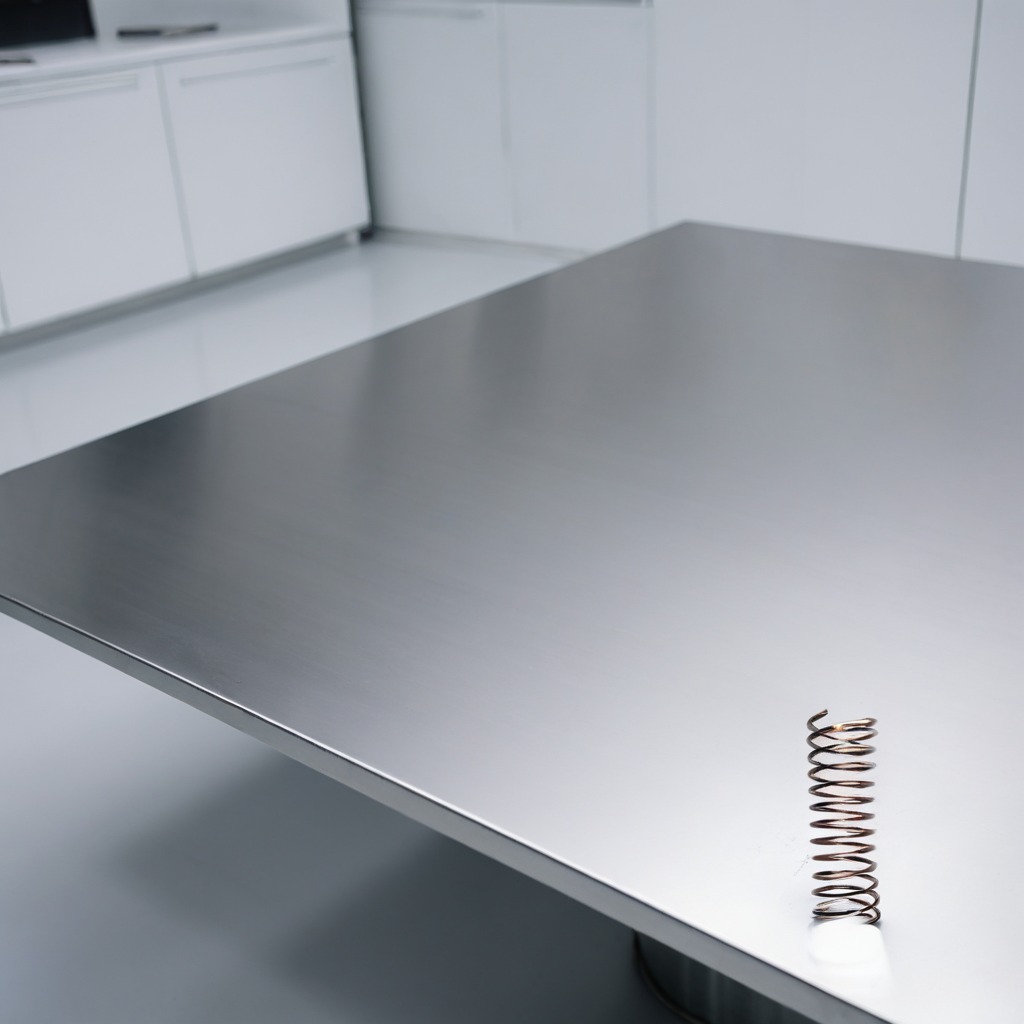
A coiled metal spring is lying on a stainless steel table in a high-end prototyping lab.